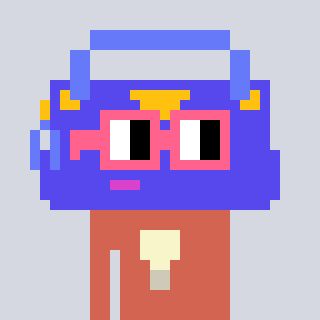
a pixel art character with square pink glasses, a bag-shaped head and a peachy-colored body on a cool background